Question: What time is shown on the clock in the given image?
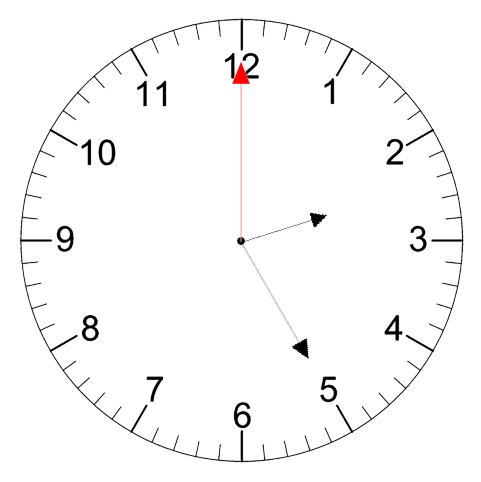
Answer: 02:25:00